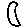
Label: moon